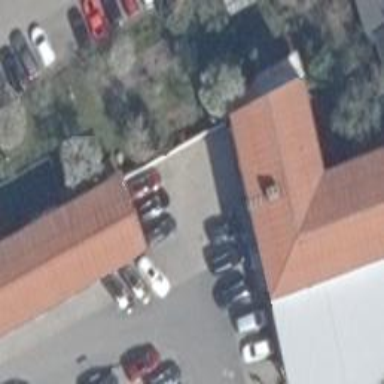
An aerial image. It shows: Shop that sells cars.